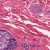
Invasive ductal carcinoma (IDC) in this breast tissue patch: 0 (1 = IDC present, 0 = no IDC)